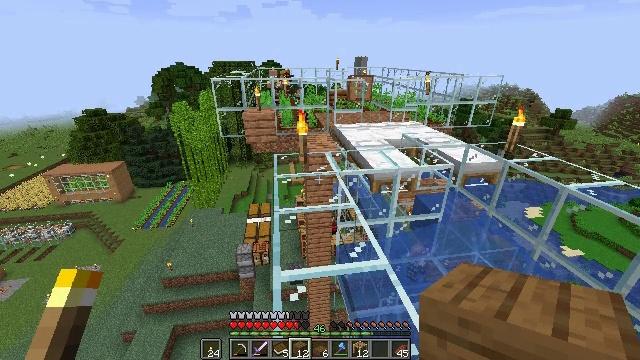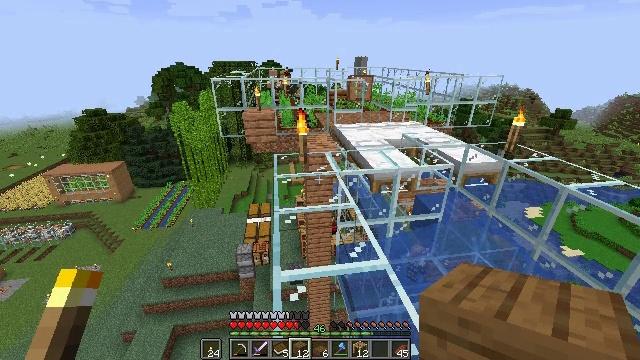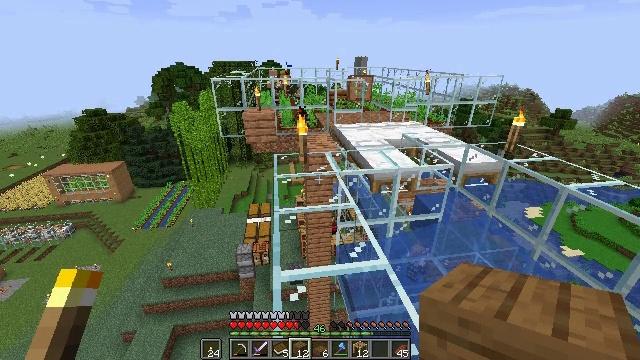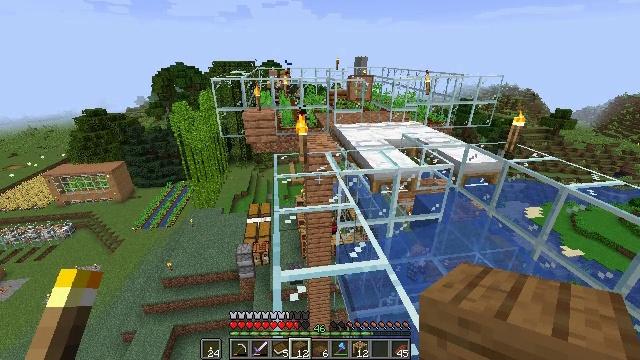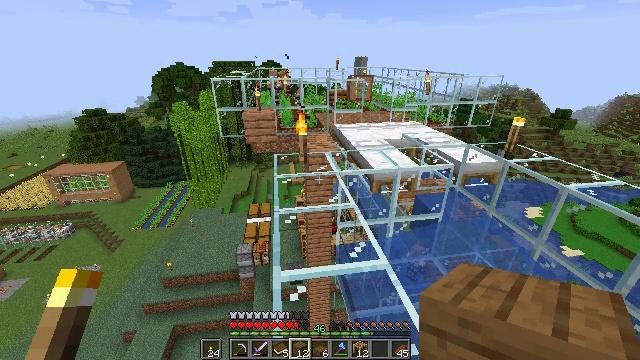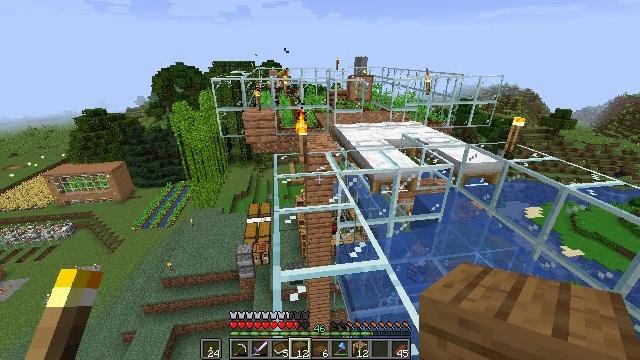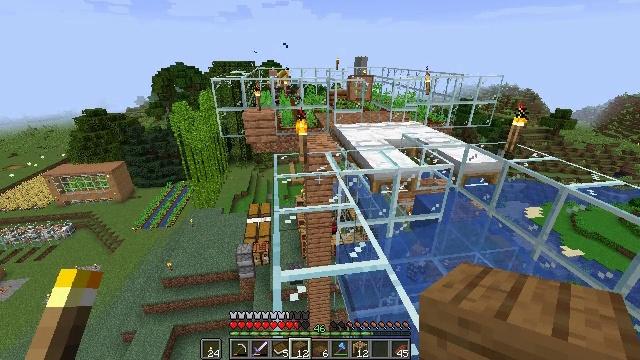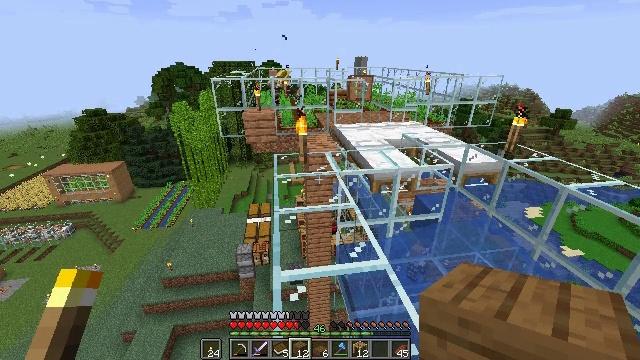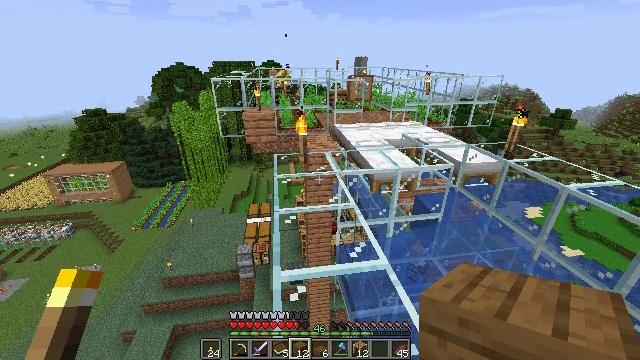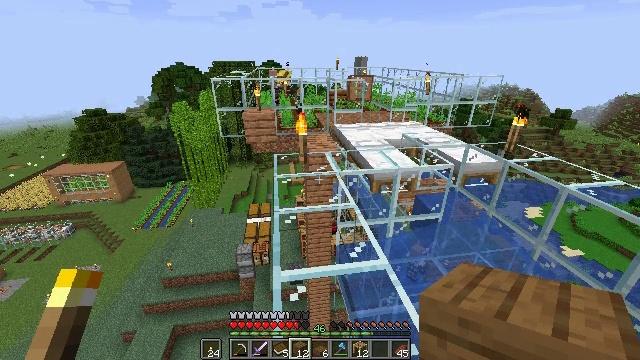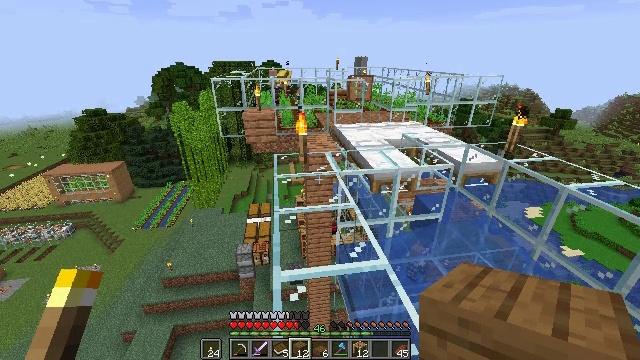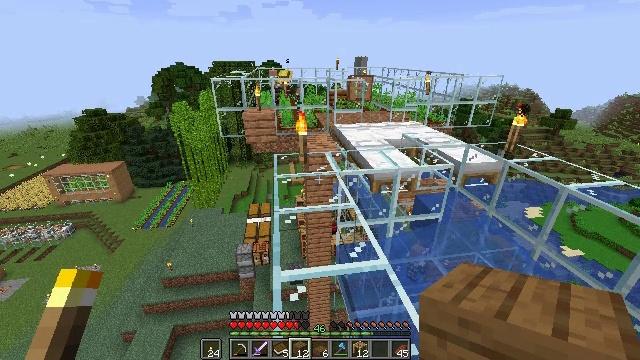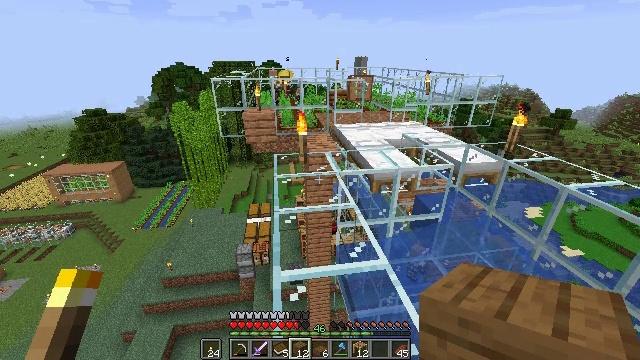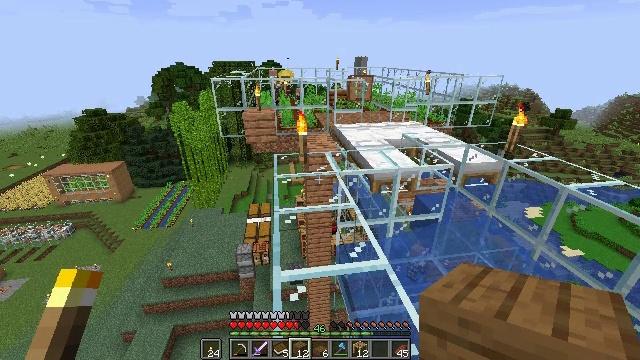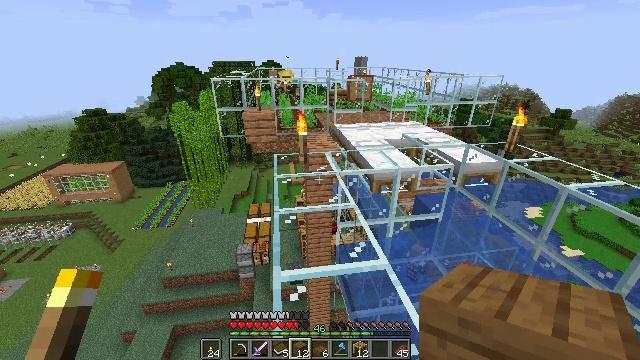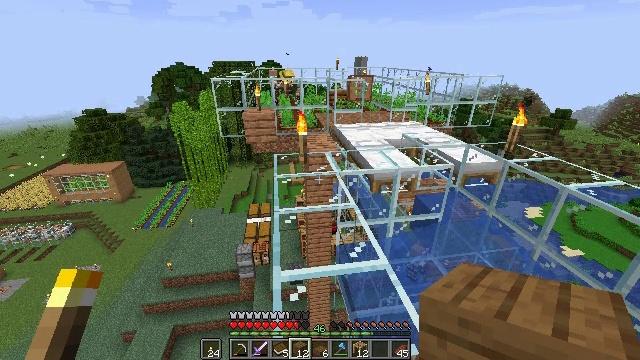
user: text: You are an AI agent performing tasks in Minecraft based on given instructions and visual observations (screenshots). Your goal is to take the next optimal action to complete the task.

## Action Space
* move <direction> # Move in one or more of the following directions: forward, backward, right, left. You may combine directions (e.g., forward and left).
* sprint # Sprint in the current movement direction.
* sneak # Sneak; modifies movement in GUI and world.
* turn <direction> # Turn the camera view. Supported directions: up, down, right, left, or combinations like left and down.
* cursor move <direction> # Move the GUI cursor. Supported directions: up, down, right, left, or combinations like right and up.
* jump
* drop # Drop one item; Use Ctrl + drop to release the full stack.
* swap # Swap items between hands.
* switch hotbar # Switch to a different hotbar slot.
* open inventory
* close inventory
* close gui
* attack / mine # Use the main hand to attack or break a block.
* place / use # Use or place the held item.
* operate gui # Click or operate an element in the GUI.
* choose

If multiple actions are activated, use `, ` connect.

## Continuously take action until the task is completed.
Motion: motion action
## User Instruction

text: Craft a spruce fence gate.
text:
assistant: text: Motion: no_op
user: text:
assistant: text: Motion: no_op
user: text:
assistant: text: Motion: no_op
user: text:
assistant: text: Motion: no_op
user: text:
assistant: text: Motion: no_op
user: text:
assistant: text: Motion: no_op
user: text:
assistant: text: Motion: no_op
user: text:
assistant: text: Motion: no_op
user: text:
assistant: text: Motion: no_op
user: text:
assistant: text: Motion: no_op
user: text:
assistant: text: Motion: no_op
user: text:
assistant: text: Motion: no_op
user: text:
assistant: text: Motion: no_op
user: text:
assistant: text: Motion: no_op
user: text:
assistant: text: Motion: no_op
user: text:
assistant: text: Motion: no_op
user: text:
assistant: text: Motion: no_op
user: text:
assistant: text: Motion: no_op
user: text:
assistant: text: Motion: no_op
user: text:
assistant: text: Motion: no_op
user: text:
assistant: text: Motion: no_op
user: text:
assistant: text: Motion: no_op
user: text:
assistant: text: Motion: no_op
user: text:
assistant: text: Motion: no_op
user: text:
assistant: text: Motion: no_op
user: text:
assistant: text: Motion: no_op
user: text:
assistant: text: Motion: no_op
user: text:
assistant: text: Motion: no_op
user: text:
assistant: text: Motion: no_op
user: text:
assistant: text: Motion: no_op